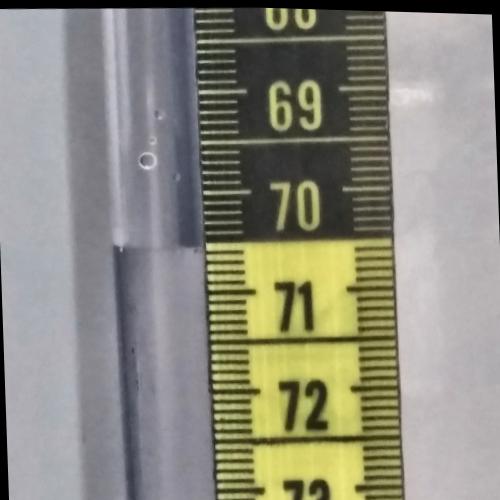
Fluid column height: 70.5 cm